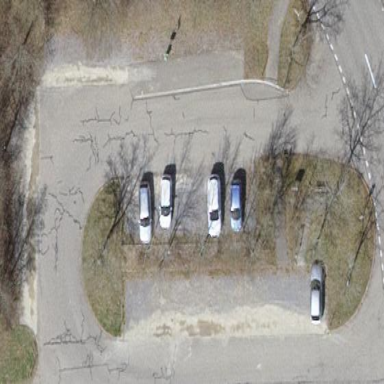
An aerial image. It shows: Parking area with surface.